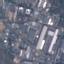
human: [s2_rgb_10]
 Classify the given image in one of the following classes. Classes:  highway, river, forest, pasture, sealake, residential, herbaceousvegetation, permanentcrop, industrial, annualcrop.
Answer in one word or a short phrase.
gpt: Industrial